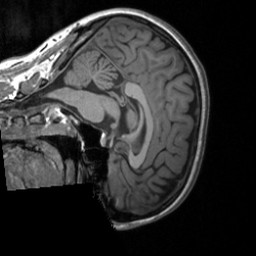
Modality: T1w
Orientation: sagittal
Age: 22
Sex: female
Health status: healthy
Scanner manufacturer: siemens
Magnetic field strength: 3 T
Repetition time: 1.9 s
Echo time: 0.00226 s